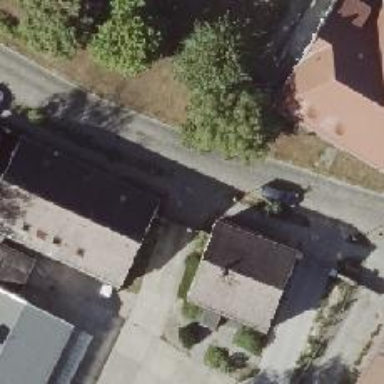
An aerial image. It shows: Driveway leading to service road.